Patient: sex F, age 75
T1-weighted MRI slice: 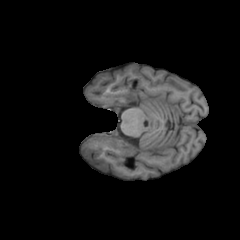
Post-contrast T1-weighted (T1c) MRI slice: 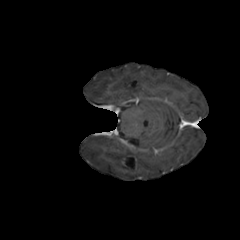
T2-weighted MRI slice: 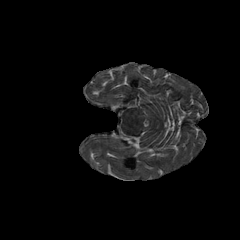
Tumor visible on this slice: no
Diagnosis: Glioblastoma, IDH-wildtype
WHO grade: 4